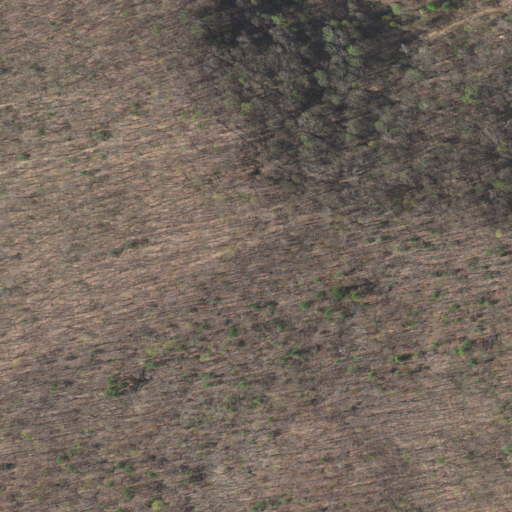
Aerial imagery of mountain in Virginia named Barton Mountain containing deciduous forest, mixed forest, and evergreen forest